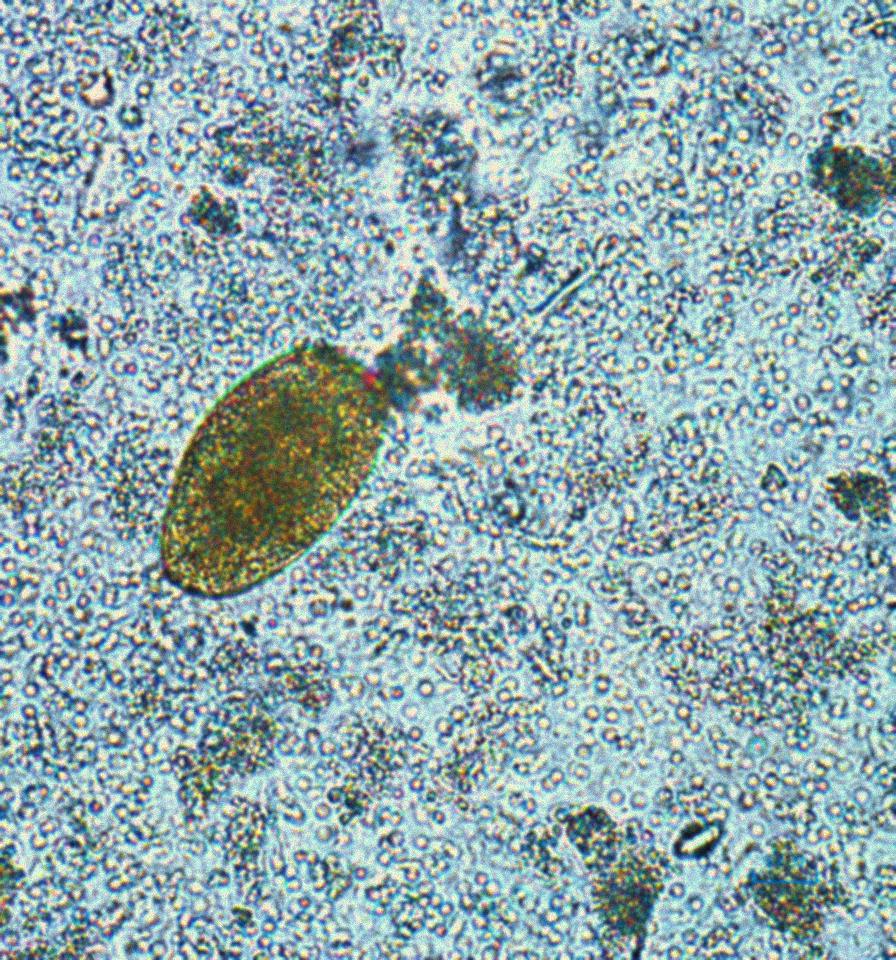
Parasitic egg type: Paragonimus spp